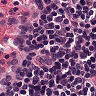
Metastatic tissue present: no